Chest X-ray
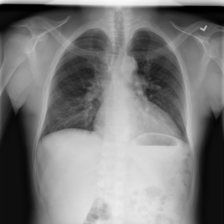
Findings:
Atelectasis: negative
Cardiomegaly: negative
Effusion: negative
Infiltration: negative
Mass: negative
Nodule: negative
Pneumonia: negative
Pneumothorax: negative
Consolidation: negative
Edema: negative
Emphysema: negative
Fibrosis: negative
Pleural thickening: negative
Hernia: negative